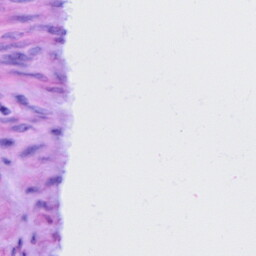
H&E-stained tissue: Cervix